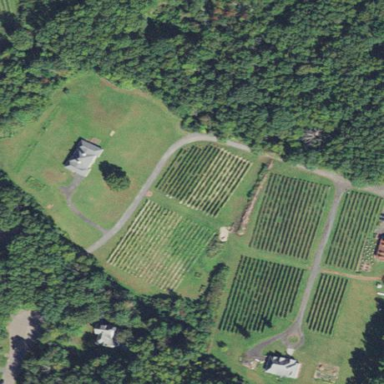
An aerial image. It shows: Vineyard with grape crops.